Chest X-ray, AP view. Patient: 66 years old, sex M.
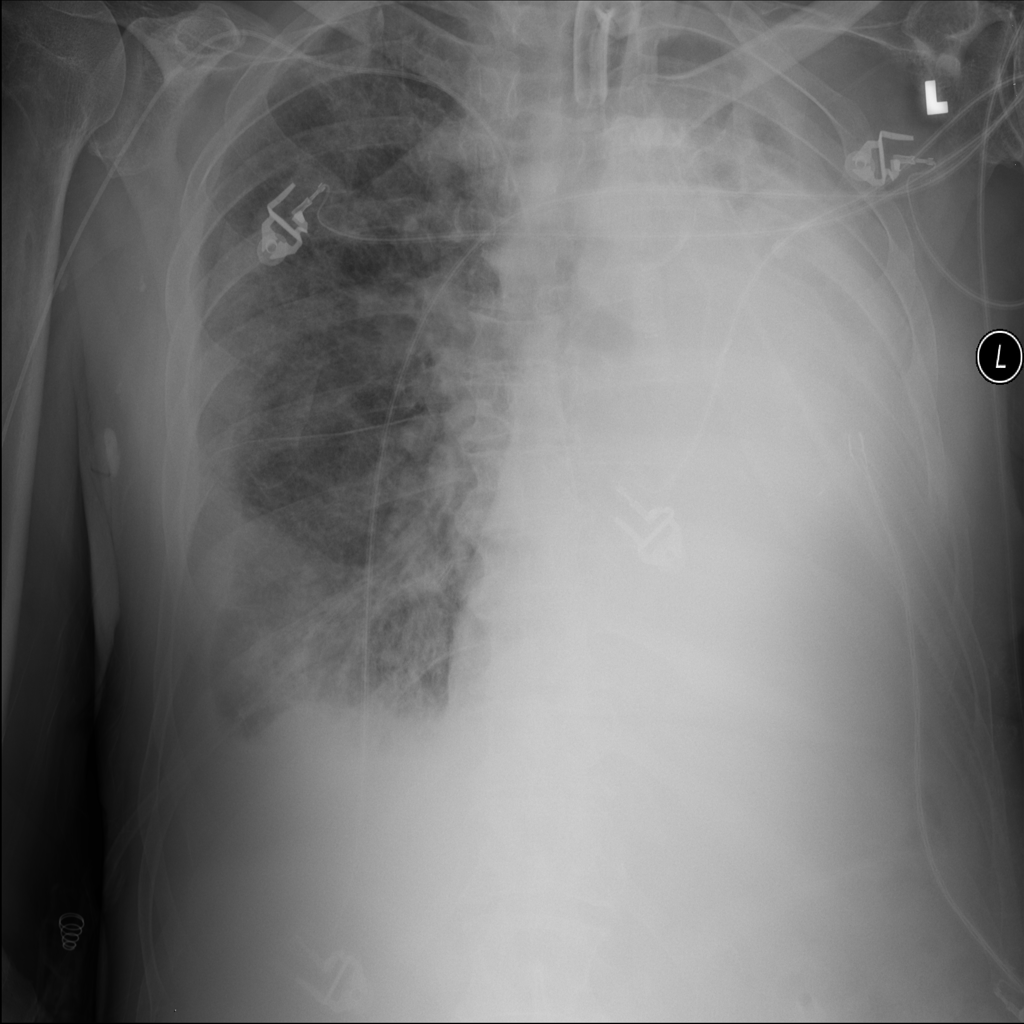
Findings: Consolidation, Effusion, Infiltration